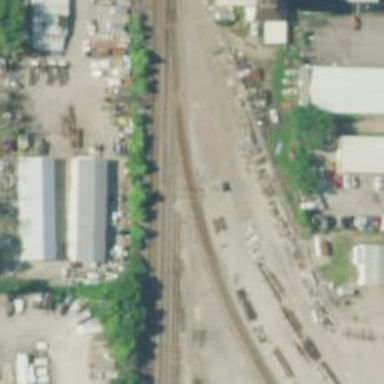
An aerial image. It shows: Railway signal.